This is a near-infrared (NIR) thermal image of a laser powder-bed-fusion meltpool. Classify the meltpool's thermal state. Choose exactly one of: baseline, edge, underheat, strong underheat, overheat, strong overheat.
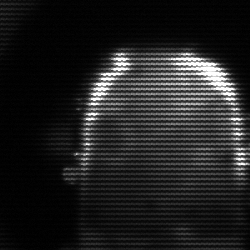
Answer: baseline